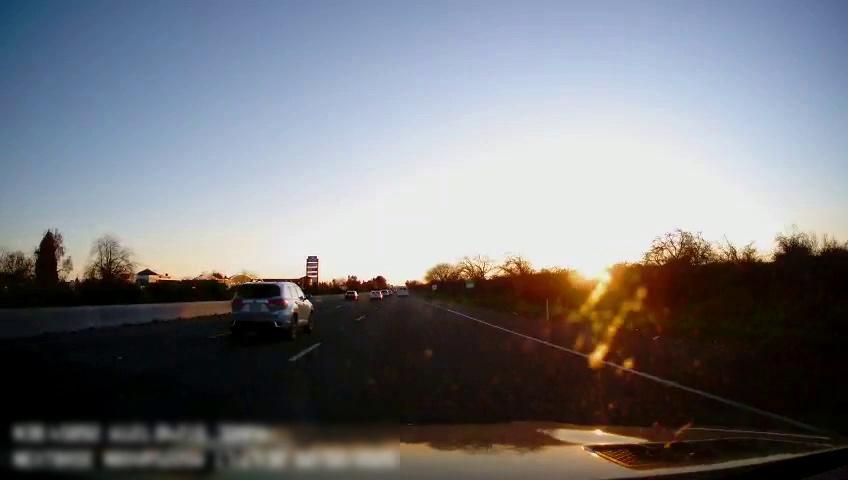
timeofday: Dusk/Dawn/Twilight
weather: Sunny
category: Drivable Space
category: Vehicles | Other LV
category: Vehicles | Car
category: Vehicles | SUV
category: Vehicles | Car
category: Lanes | Current Lane
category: Lanes | Alternate Lane
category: Lanes | Alternate Lane